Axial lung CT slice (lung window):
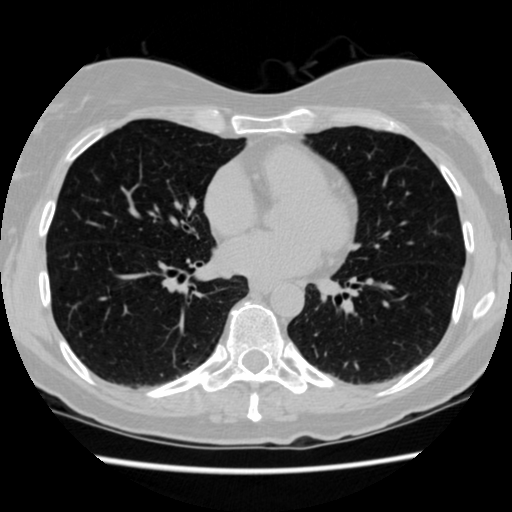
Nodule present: no